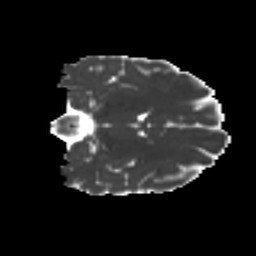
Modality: MD
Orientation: coronal
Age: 21
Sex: female
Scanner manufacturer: ge
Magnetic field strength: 3 T
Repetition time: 7.8 s
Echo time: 0.0606 s